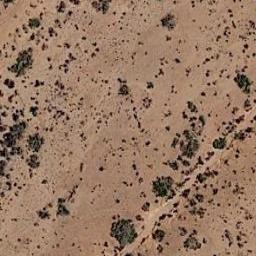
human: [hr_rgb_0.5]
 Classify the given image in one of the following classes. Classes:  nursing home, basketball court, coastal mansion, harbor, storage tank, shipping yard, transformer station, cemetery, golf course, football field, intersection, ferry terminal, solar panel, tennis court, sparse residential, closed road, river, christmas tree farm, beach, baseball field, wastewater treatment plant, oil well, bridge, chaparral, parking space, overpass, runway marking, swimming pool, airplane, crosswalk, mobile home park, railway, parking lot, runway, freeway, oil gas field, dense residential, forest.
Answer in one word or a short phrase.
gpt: chaparral